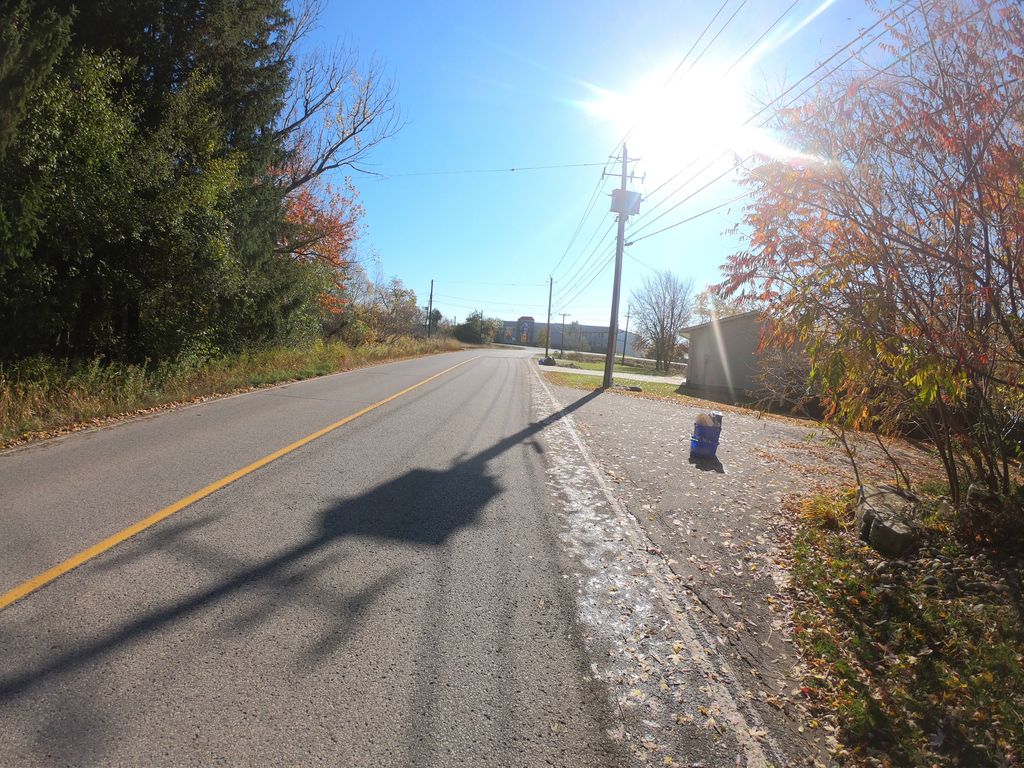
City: kitchener-waterloo